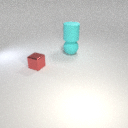
large cyan rubber cylinder above large cyan rubber sphere